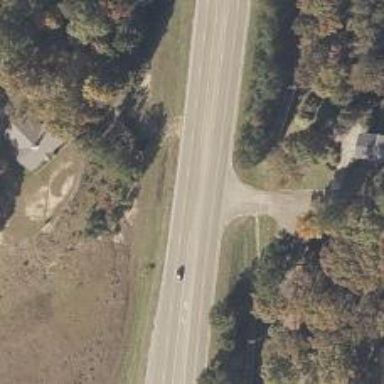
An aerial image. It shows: Asphalt road classified as trunk highway.